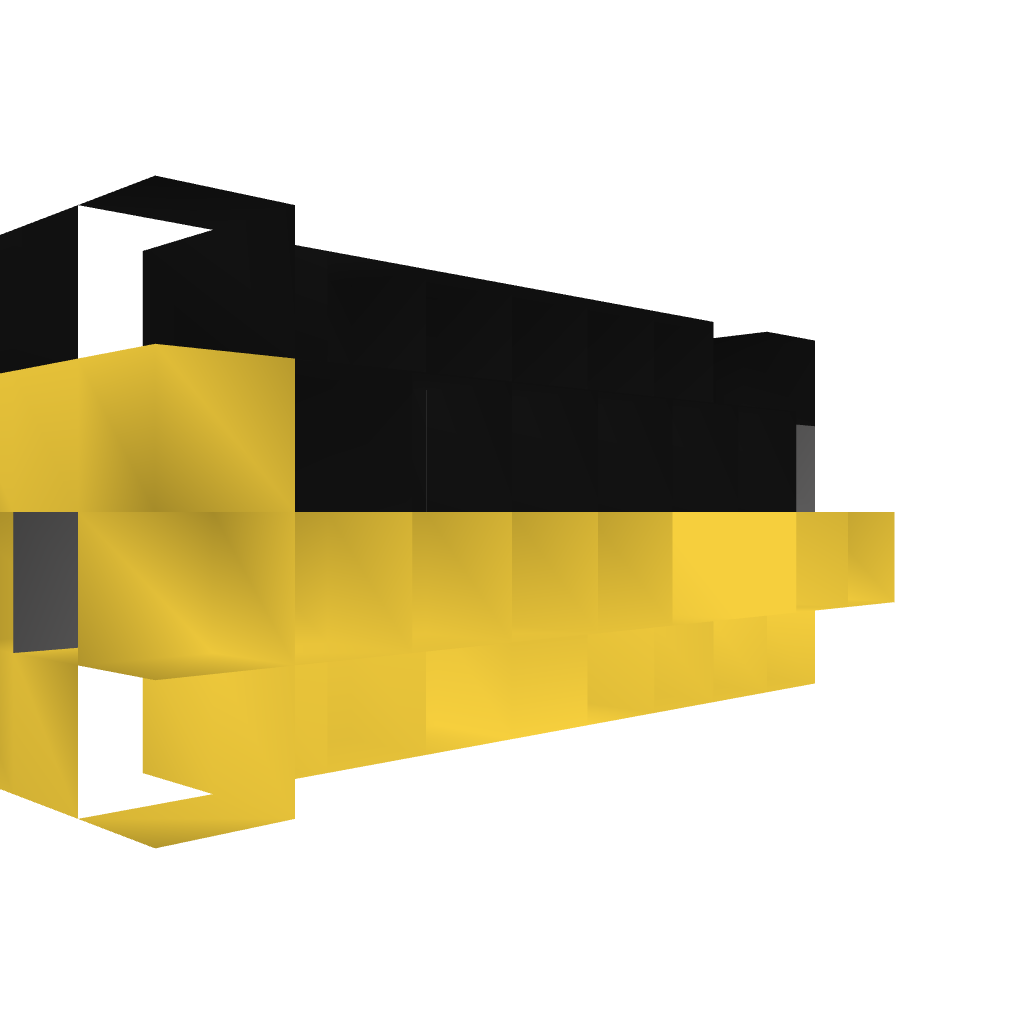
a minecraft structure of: Far range cannon